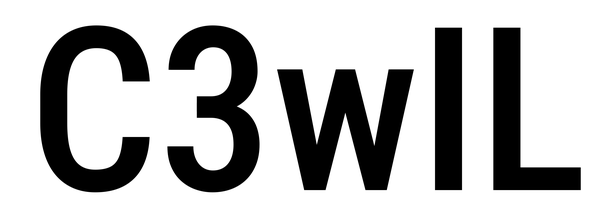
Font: Roboto_Condensed_Medium